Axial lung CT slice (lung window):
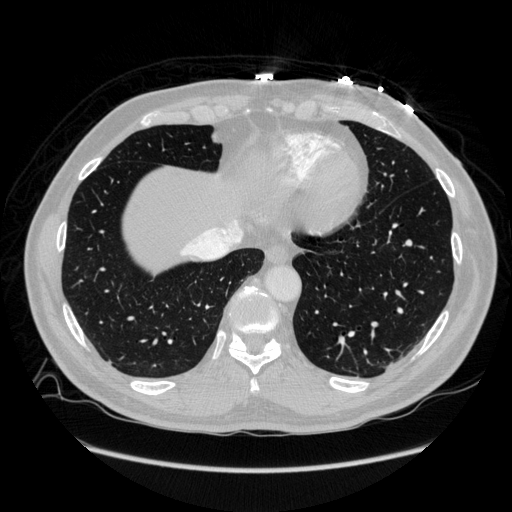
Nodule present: no